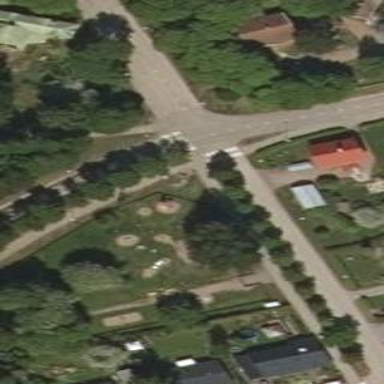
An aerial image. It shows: Playground area for leisure activities on the land.